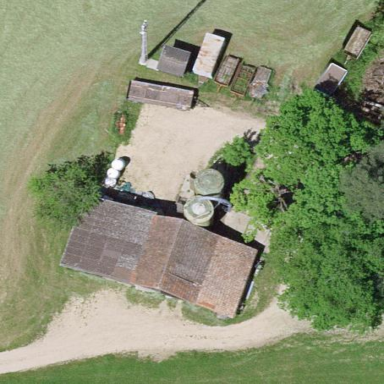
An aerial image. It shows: Farmyard area.